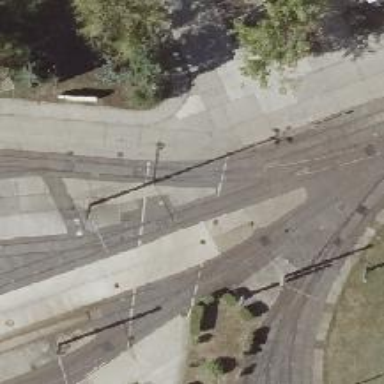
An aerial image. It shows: Railway switch.